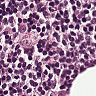
Metastatic tissue present: yes